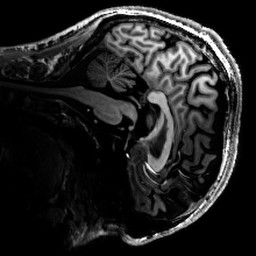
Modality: UNIT1_denoised
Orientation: sagittal
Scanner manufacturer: siemens
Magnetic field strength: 6.98 T
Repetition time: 4.73 s
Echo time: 0.00191 s